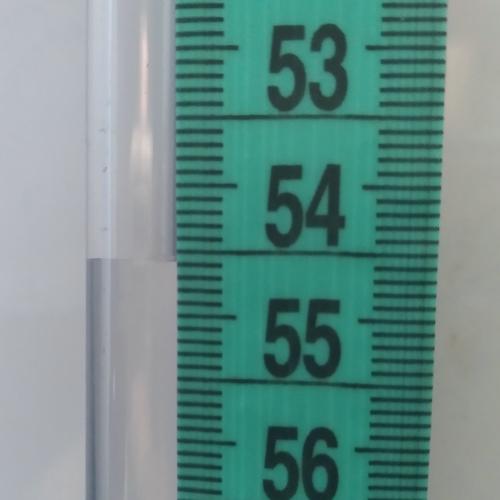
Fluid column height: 54.6 cm